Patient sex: M
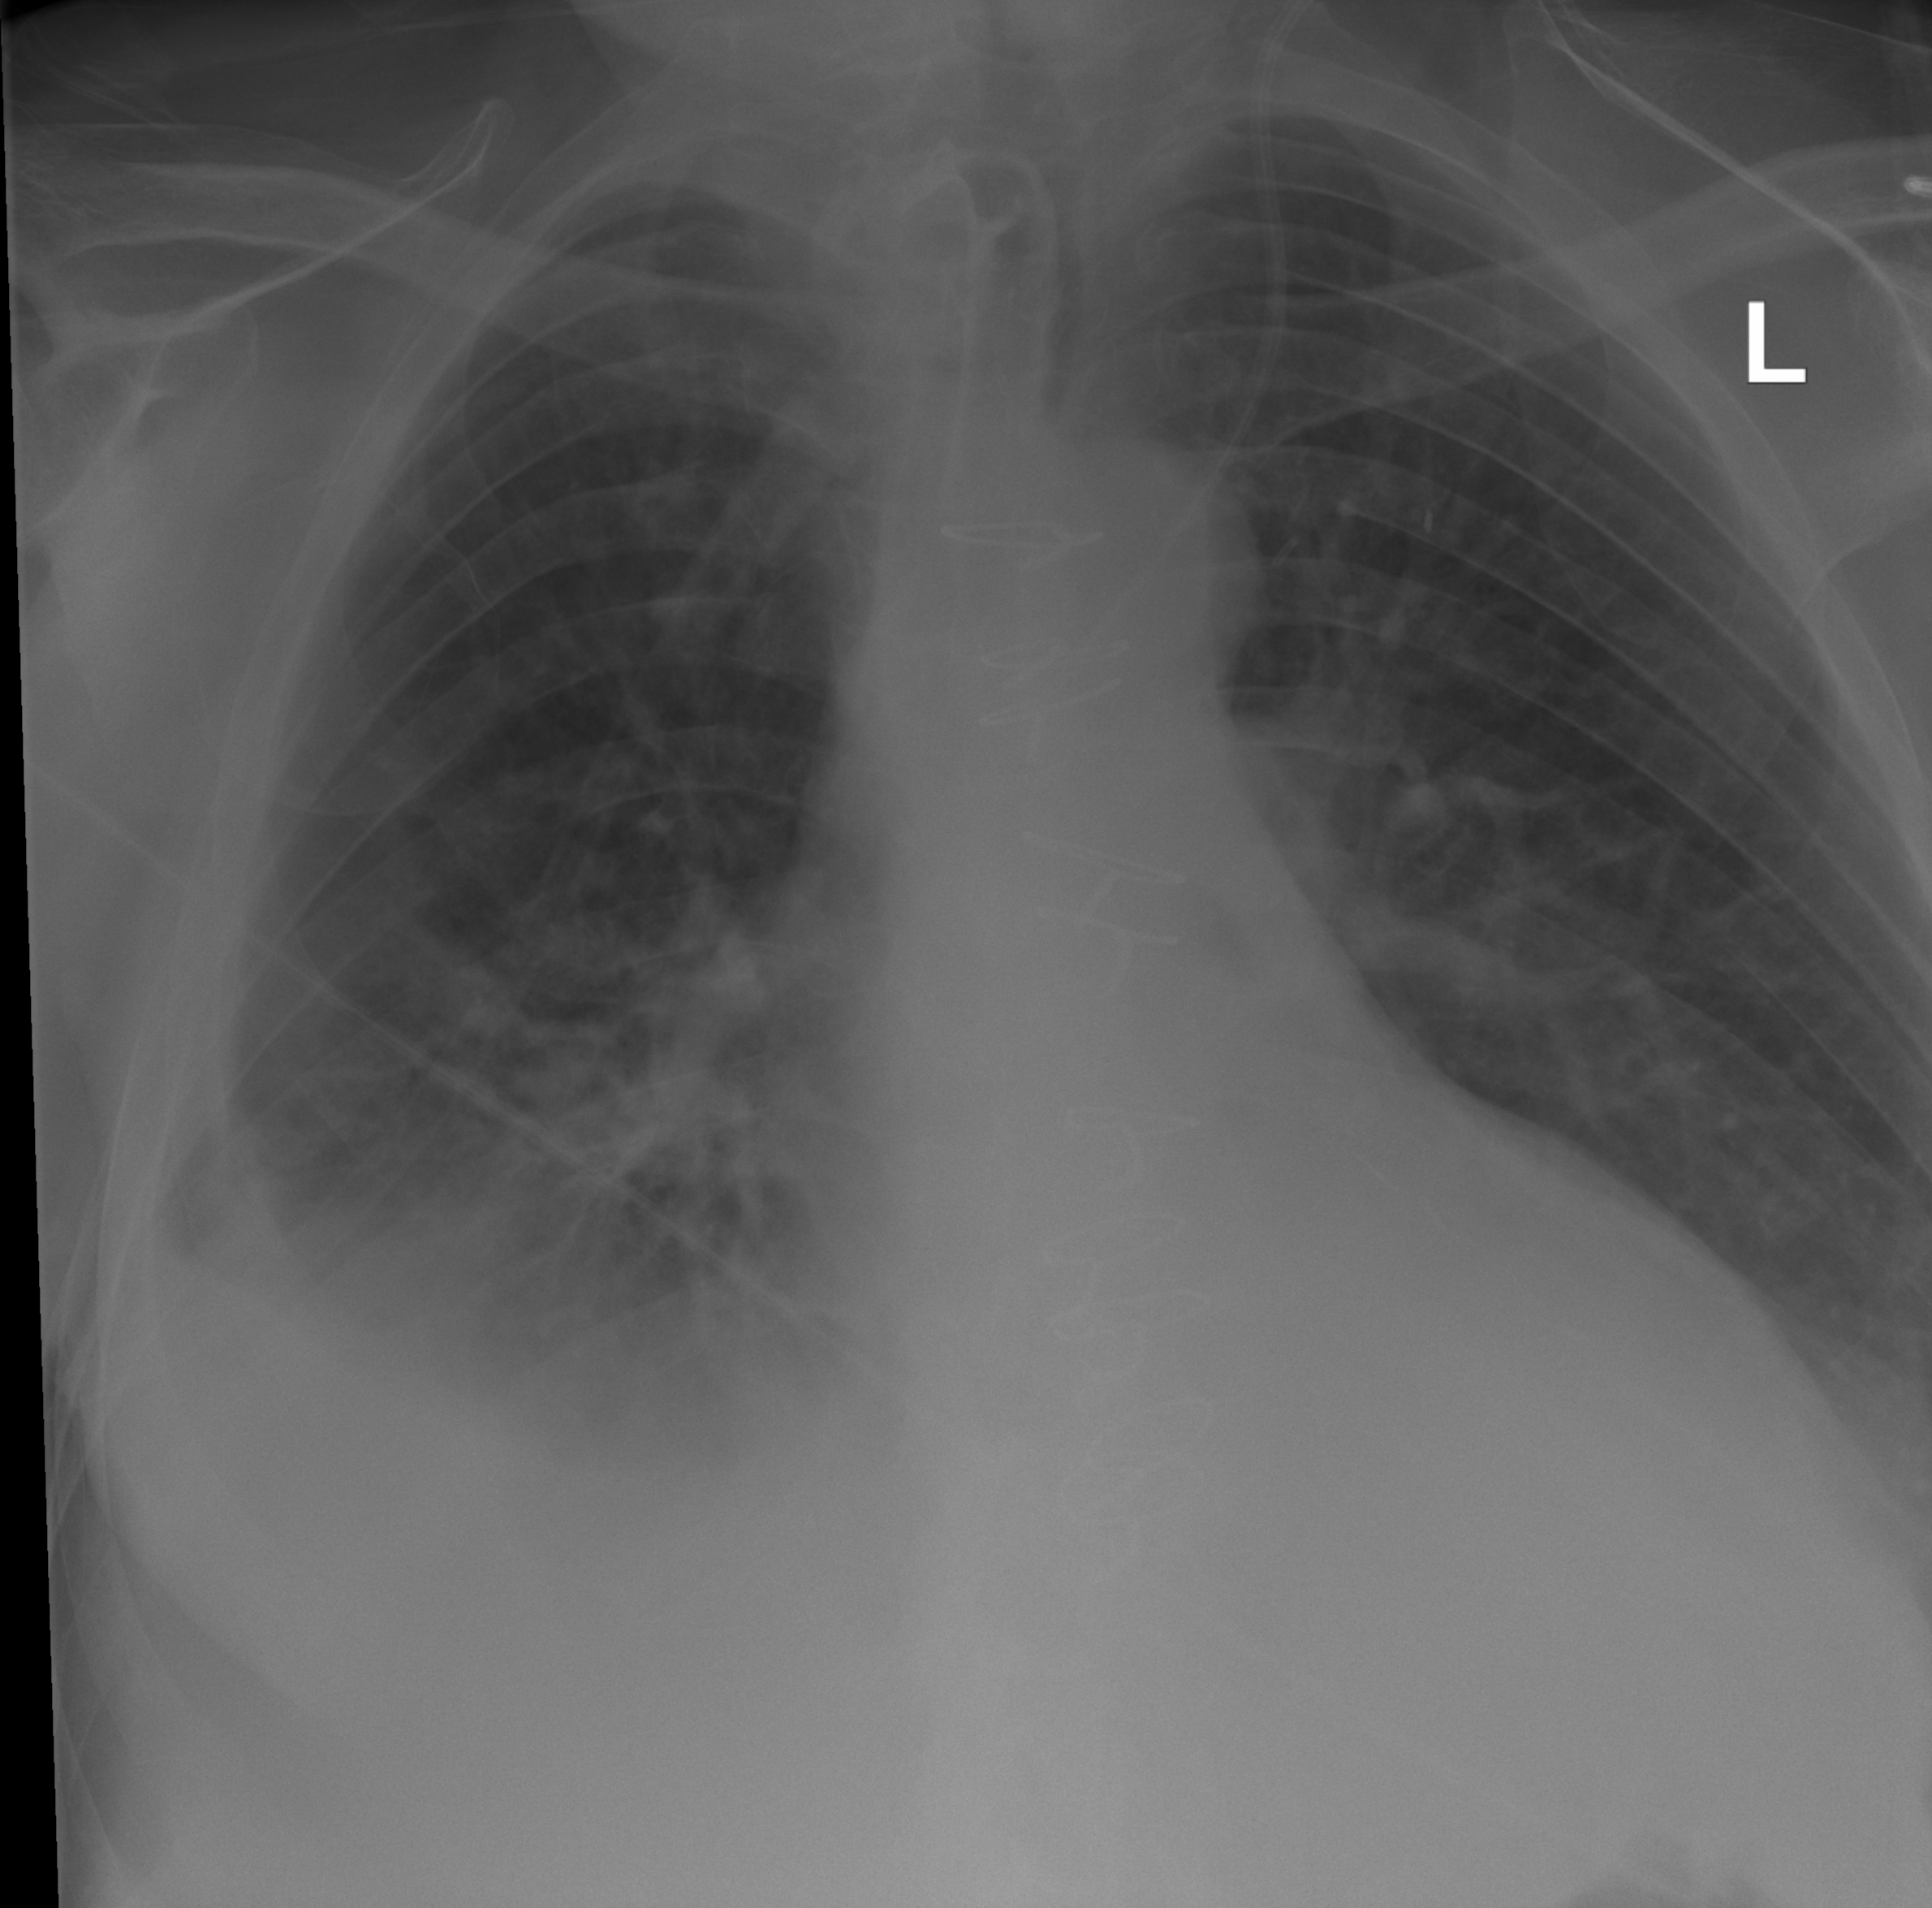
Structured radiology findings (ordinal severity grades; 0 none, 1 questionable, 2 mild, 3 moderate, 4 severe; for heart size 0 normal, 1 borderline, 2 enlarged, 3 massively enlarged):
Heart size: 0
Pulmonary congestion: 0
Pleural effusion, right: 2
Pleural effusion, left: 0
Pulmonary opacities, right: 0
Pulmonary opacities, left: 0
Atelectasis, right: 2
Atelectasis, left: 0